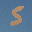
Label: 5